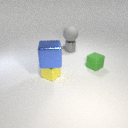
small yellow metal cube to the left of small gray metal cylinder